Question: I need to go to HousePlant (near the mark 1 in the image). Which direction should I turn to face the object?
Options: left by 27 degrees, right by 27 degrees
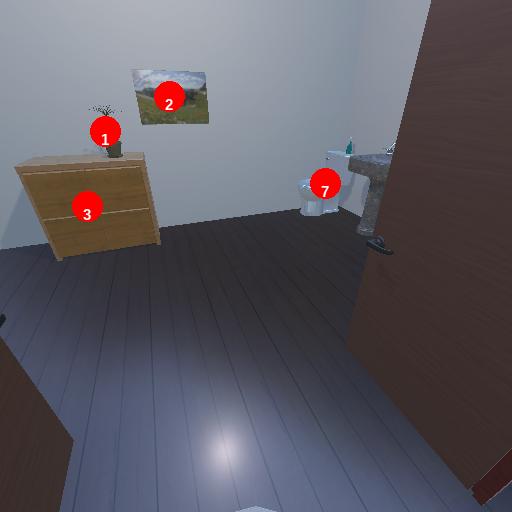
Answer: left by 27 degrees